Interaction volume radius: 5 \u00c5
Interaction volume height: 20 \u00c5
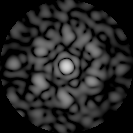
Disorder parameter: 0.6435